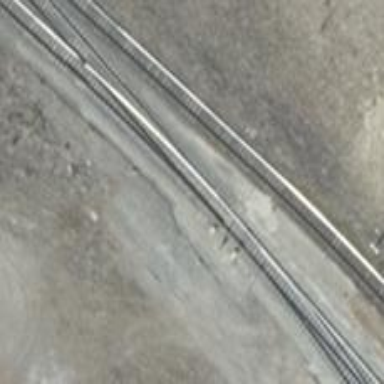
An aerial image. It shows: Railway switch.